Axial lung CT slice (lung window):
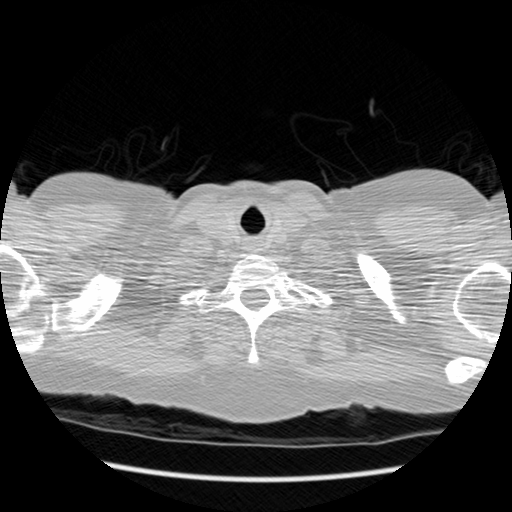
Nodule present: no